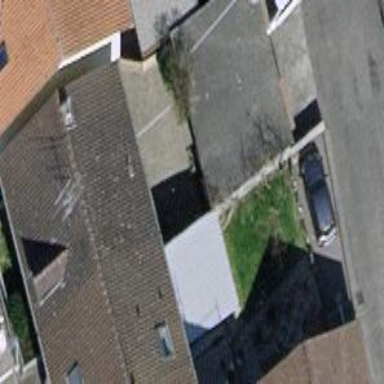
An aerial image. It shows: Shed.